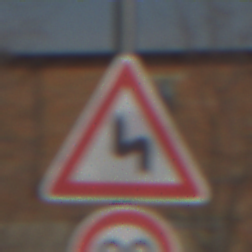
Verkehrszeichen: DoppelkurveZunaechstLinks
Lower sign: Geschwindigkeit90
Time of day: MorningAfternoon
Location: Outdoor (Suburban)
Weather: PartlyCloudy
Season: NotSpecified
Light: Natural